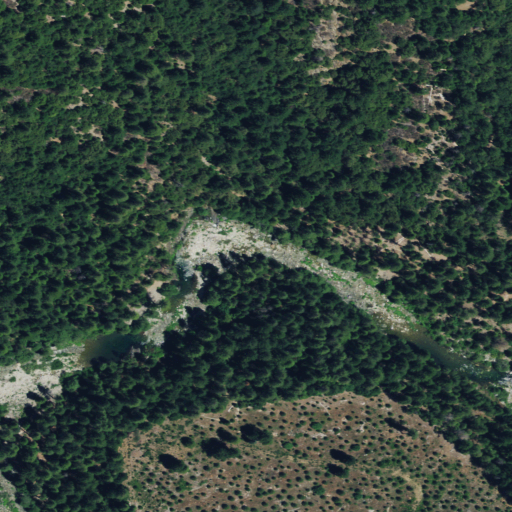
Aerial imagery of bar in California named Rattlesnake Bar containing only evergreen forest